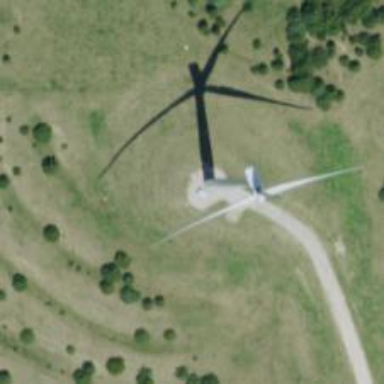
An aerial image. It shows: Wind generator powered by wind. The generator type is horizontal axis and it uses wind turbines.